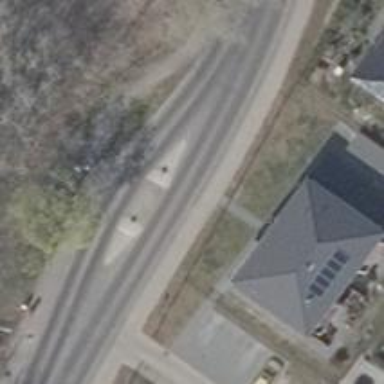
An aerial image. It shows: Unmarked footway crossing with traffic island.